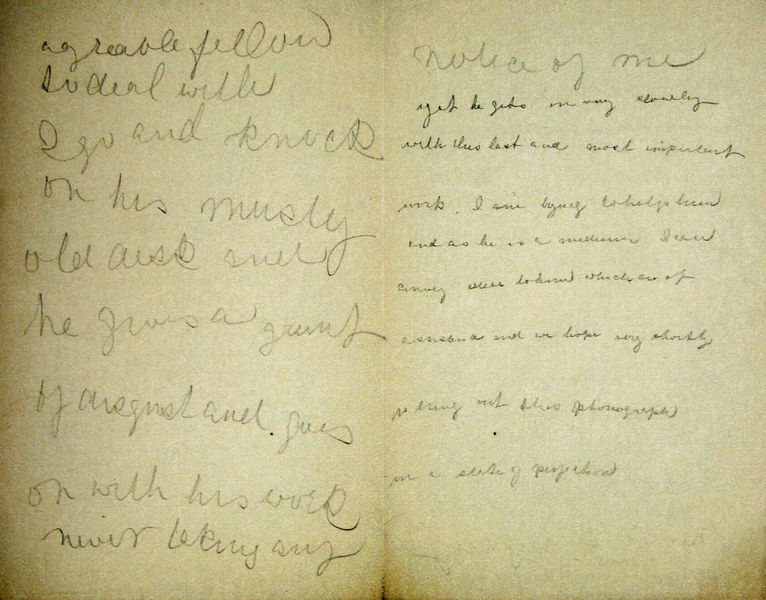
Titel: Aufzeichnungen des Mediums Henry Slade aus einer Séance mit Friedrich Zöllner
Künstler: Henry Slade
Standort: München
Institution: Städtische Galerie im Lenbachhaus
Schlagwörter: blätter, weiß, gelb, braun, grau, schwarz, beige, alt, blatt, schrift, papier, zwei, klein, vergilbt, foto, fotografie, photographie, buch, groß, seite, text, buchstaben, bleistift, stift, tinte, buchseite, heft, photo, seiten, schreiber, aufgeschlagen, englisch, handschrift, schriftart, notiz, schreibschrift, notizen, archivalie, verso, tagebuch, eintrag, unleserlich, kritzel, recto, unterschiede, gästebuch, schreibheft, 2, guns, agreable, sutterlin, fellow, seitne